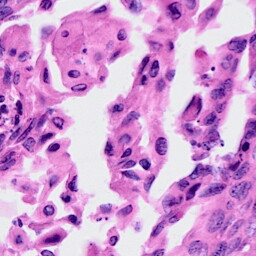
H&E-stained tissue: Cervix